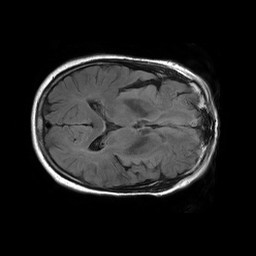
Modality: FLAIR
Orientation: axial
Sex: female
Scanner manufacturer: philips
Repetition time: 11 s
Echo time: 0.125 s